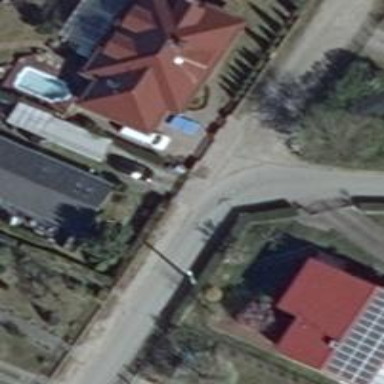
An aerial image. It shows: Asphalt road in residential area.